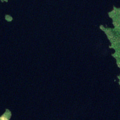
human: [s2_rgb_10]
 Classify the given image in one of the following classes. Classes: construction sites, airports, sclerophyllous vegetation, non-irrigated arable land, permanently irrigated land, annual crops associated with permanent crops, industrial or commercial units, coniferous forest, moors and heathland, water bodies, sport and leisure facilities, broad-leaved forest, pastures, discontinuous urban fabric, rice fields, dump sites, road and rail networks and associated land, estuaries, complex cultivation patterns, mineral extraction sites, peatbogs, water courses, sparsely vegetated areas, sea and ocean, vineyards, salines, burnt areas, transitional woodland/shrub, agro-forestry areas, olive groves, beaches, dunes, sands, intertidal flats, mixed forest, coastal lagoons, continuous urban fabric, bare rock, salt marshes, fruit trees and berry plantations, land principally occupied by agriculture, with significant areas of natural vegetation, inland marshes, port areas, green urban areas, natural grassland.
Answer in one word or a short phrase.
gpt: coniferous forest, water bodies